Question: How do I change the font of an Excel chart using VBA?
If I manually select the chart, and record a macro while I manually change the font name and size, I get the macro below. But when I immediately replay the macro, it throws a run-time error: "The specified value is out of range." So it looks like the macro recorder has a bug. Which means I can't figure out the code to change the font myself.
'''
Sub Macro6()
'
' Macro6 Macro
'
'
With ActiveSheet.Shapes("Chart 1").TextFrame2.TextRange.Font
.NameComplexScript = "Verdana"
.NameFarEast = "Verdana"
.Name = "Verdana"
End With
ActiveSheet.Shapes("Chart 1").TextFrame2.TextRange.Font.Size = 14
End Sub
'''

I know that as an alternative, I could change the font of each individual element one at a time (title, axis titles, axes, ...) but this is tedious and leaves open the possibility of forgetting some elements (series point labels, trendline equations, ...).
I'm looking to change the "default" font of the chart, such that all its elements will have that font.
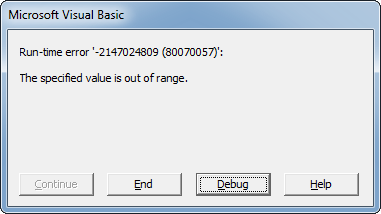
Answer: Indeed that a strange error... Did the same, but I went to the (F2) with the objective to work around with 'Chart' and not 'Shape'.
After some trying, I got this one to work :
'''
With ActiveSheet.ChartObjects("Graph").Chart.ChartArea.Format.TextFrame2.TextRange.Font
.Name = "Verdana"
.Size = 14
End With
'''
It's pretty , I tried more curious things (as there is a '.Count' property in 'TextRange2' class)
It is working just fine and ,
you .
Alternatively, make sure the chart is selected, and use 'ActiveChart' instead of 'ActiveSheet.ChartObjects("Graph").Chart'.